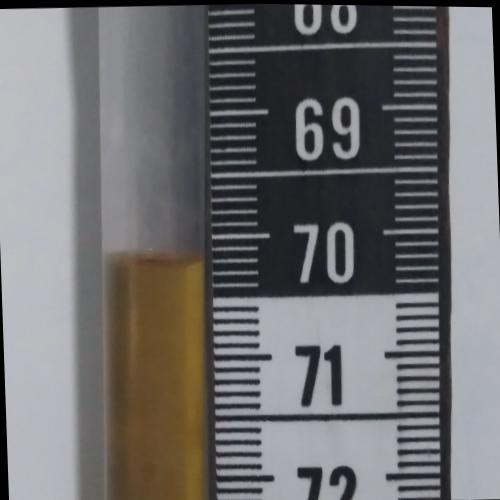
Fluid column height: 70.2 cm